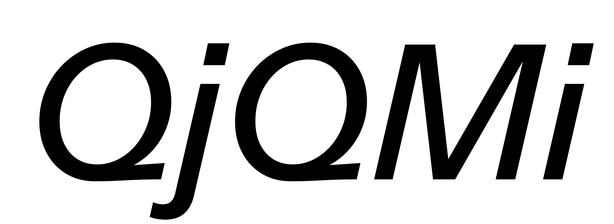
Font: InstrumentSans-Italic_Medium_Italic